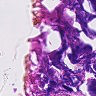
Metastatic tissue present: no